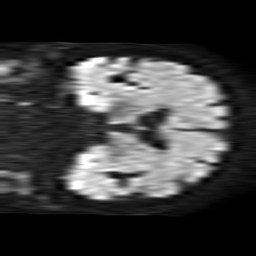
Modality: TRACE
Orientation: coronal
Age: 76
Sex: male
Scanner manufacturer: philips
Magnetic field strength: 1.5 T
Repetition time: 3.508 s
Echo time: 0.07078 s